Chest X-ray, PA view. Patient: 66 years old, sex M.
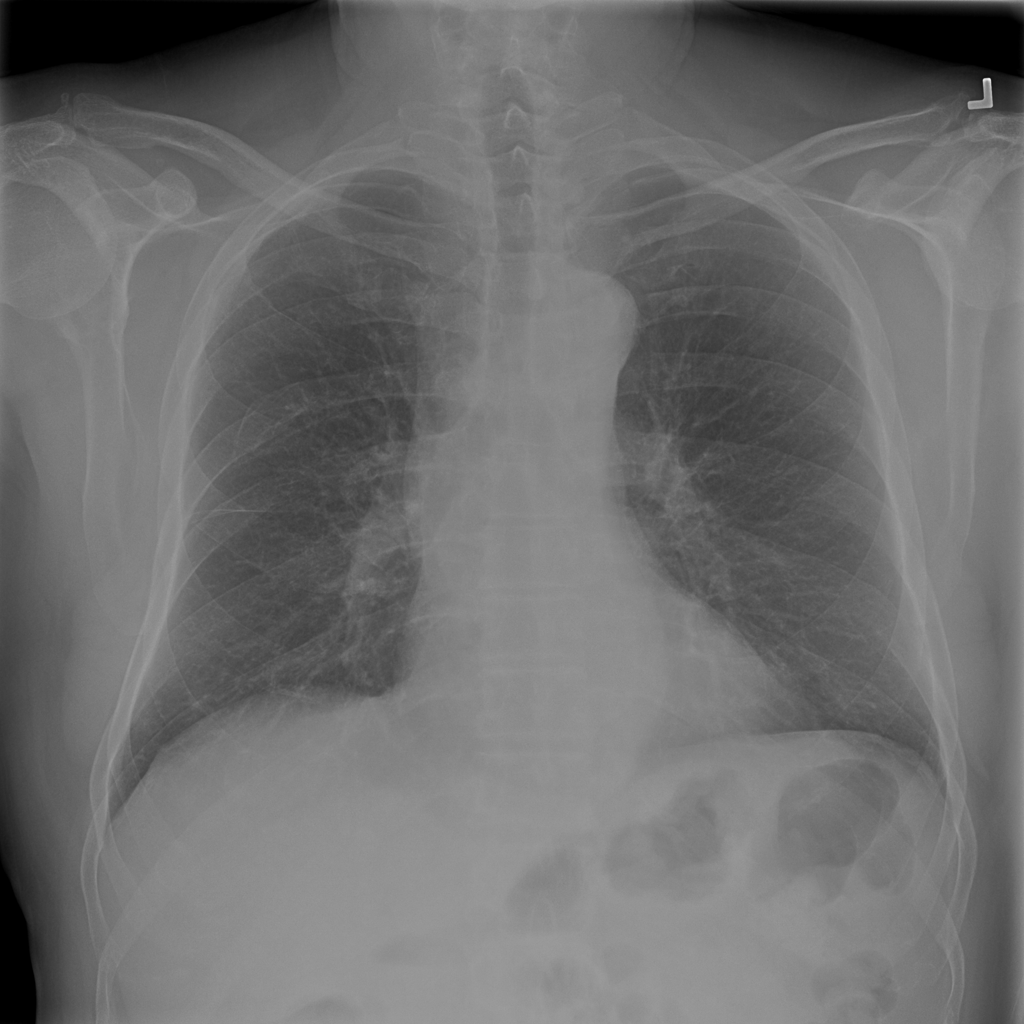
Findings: No Finding